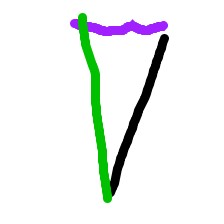
Shape: triangle